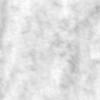
Label: no_change